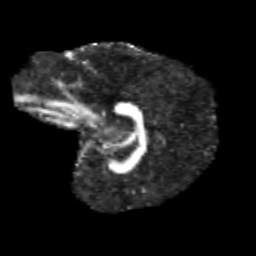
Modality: FA
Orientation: sagittal
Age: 12
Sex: male
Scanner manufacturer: siemens
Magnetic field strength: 3 T
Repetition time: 3.8 s
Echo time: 0.07 s